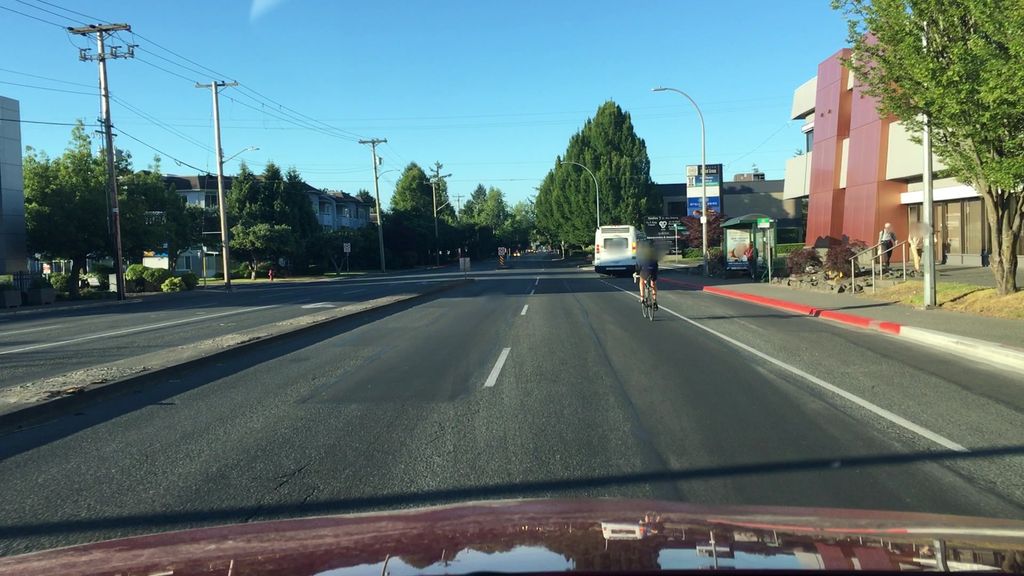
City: victoria